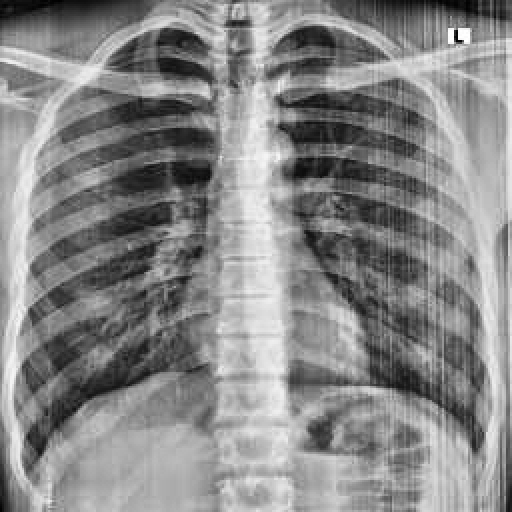
Finding: NORMAL